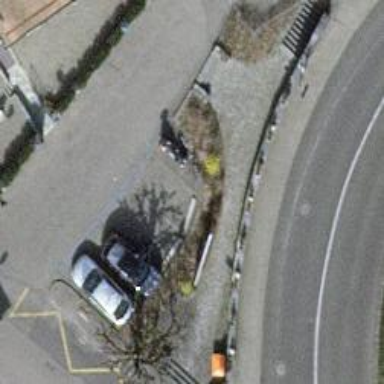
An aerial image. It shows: Parking area with surface.